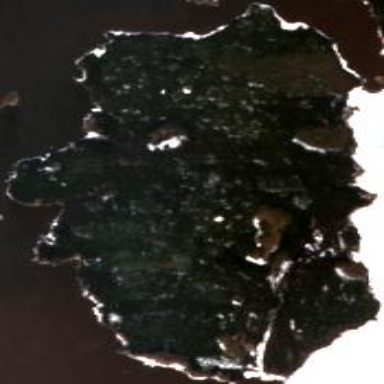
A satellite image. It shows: Island with natural coastline.